Aerial crown-view tile of a tropical tree (Barro Colorado Island, Panama), acquired 20250616:
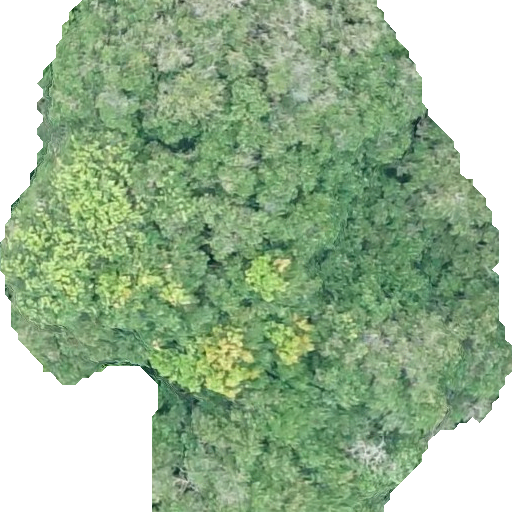
Species: Prioria copaifera
GBIF accepted scientific name: Prioria copaifera
Crown area: 318.849 m²